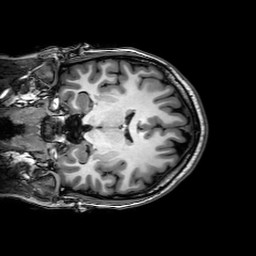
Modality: T1w
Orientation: coronal
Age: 25
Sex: female
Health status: healthy
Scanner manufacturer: philips
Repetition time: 0.008326 s
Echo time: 0.00383 s